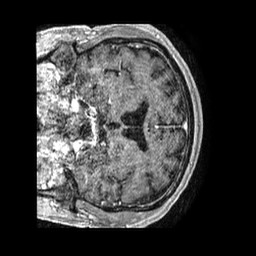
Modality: T1w
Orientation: coronal
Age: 63
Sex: male
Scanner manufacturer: philips
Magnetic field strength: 1.5 T
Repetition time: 0.007622 s
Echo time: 0.003465 s